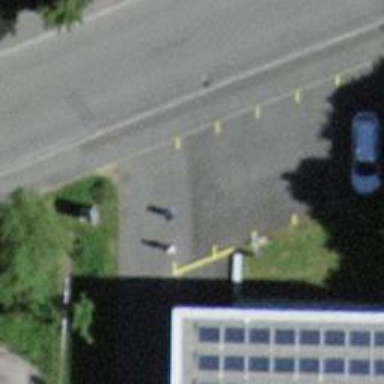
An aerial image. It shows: Charging station.